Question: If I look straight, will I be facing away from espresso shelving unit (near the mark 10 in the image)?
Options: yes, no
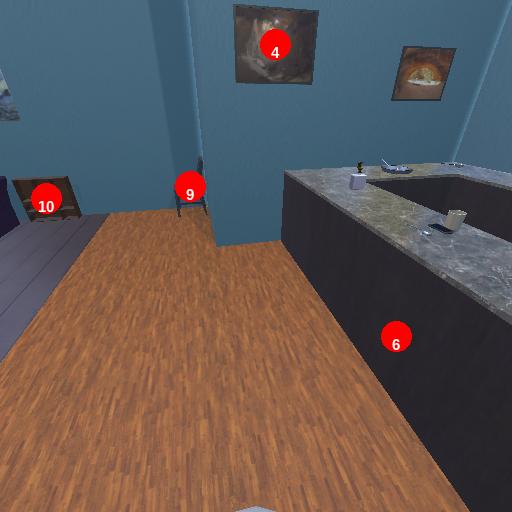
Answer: yes